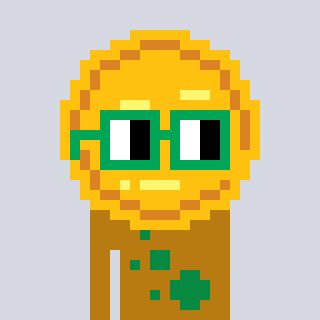
a pixel art character with square green glasses, a medal-shaped head and a gold-colored body on a cool background